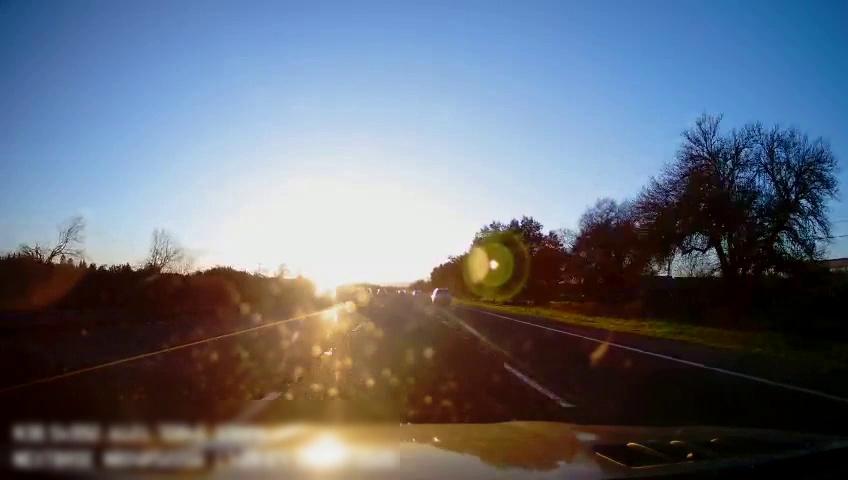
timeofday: Day
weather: Sunny
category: Drivable Space
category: Vehicles | SUV
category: Vehicles | SUV
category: Vehicles | SUV
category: Lanes | Alternate Lane
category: Lanes | Current Lane
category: Lanes | Current Lane
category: Lanes | Alternate Lane